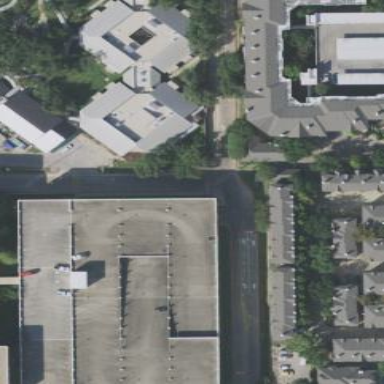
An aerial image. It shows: Multi-storey garage building used for parking.